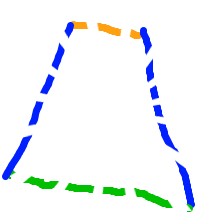
Shape: trapezoid